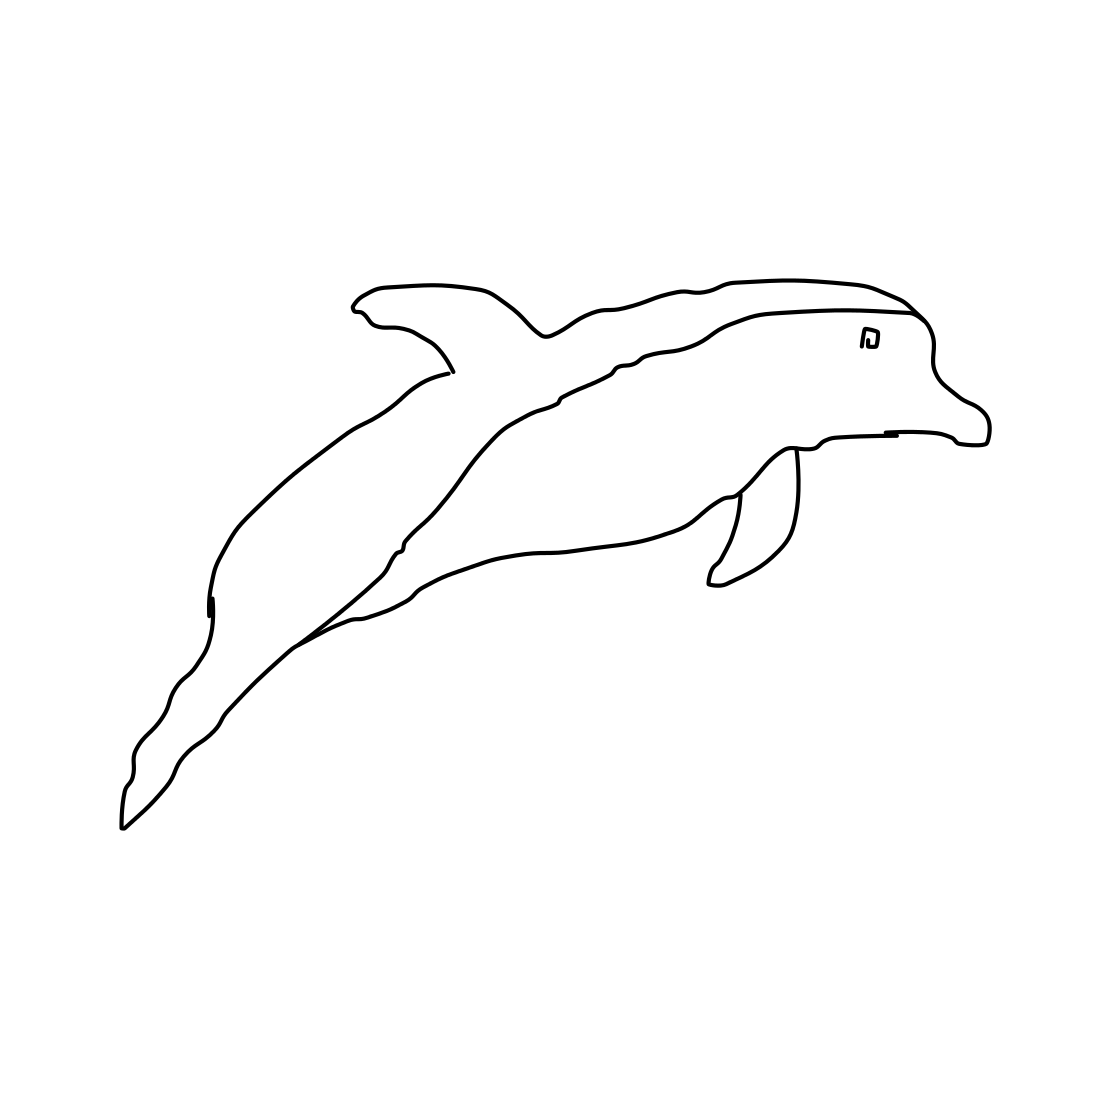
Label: dolphin